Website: lowes
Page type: stored-credit-cards
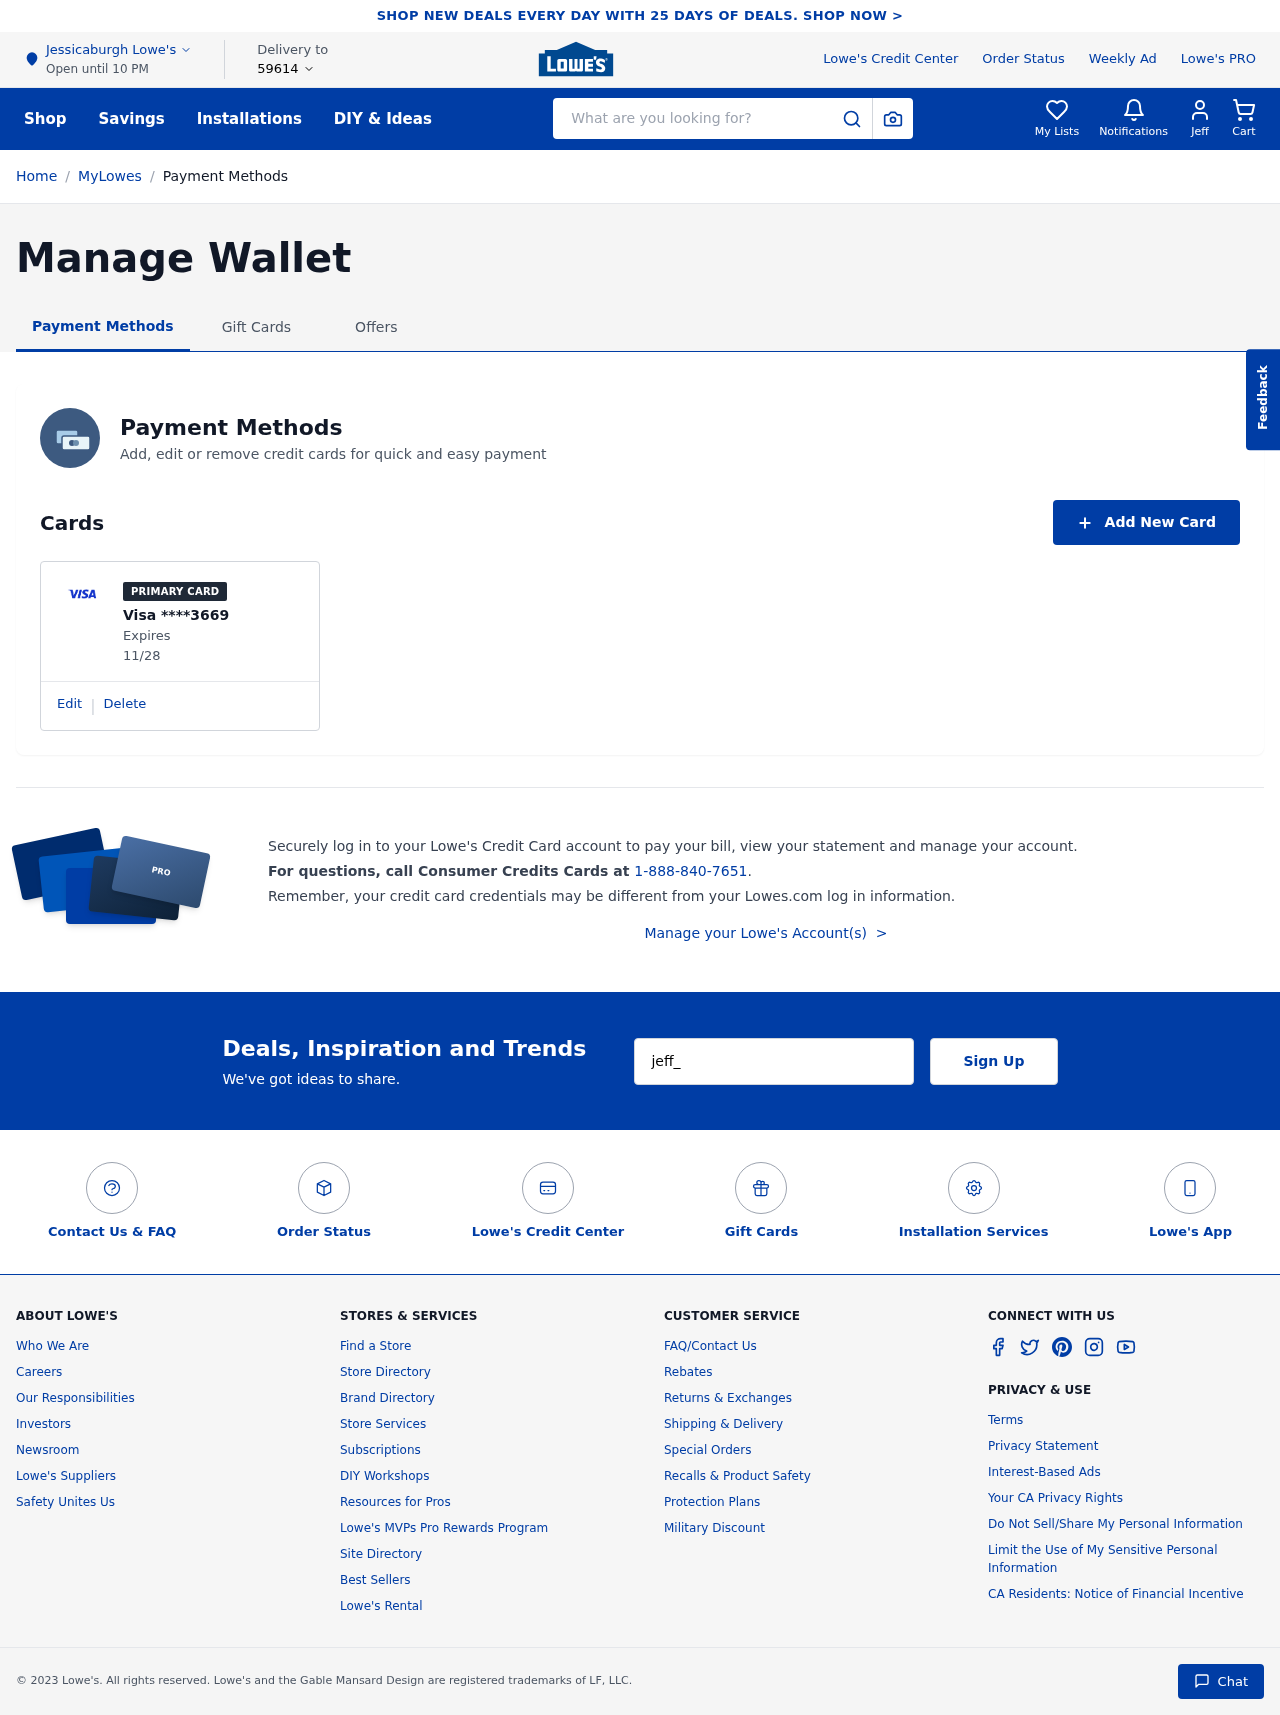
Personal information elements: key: PII_CARD_EXPIRY
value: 11/28
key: PII_CARD_LAST4
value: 3669
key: PII_CARD_TYPE
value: Visa
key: PII_CITY
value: Jessicaburgh
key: PII_EMAIL
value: jeff_meyers@yahoo.com
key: PII_FIRSTNAME
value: Jeff
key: PII_POSTCODE
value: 59614
Search elements: key: HEADER_SEARCH
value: What are you looking for?